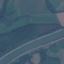
Land use / land cover: River